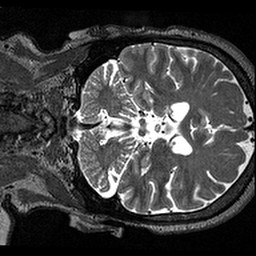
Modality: T2w
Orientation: coronal
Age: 70
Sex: female
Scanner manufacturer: siemens
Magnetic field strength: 3 T
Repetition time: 3.2 s
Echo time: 0.567 s